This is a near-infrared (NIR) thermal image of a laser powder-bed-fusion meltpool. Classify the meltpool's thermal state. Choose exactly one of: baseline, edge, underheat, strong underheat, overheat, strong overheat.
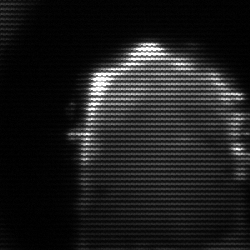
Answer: baseline